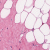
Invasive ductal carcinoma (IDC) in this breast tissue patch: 0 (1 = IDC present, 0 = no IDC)